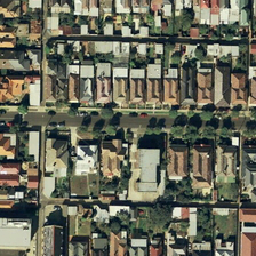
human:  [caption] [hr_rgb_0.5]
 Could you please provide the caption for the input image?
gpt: There are many houses.

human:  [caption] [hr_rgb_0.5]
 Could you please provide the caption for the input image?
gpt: There are so many houses there.

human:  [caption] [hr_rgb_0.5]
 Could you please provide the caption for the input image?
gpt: There are so many houses

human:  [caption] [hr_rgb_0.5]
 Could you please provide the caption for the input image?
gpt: the house surrounded by so many trees .

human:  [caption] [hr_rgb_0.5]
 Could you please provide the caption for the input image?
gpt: There are a lot of houses there.